Interaction volume radius: 5 \u00c5
Interaction volume height: 20 \u00c5
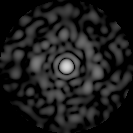
Disorder parameter: 0.8587